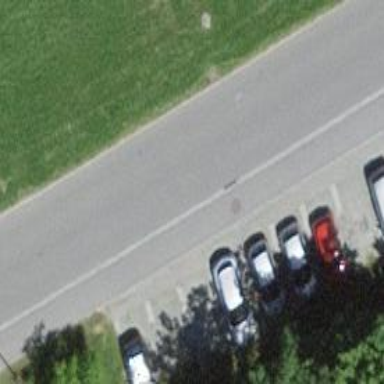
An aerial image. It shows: Parking area with surface.